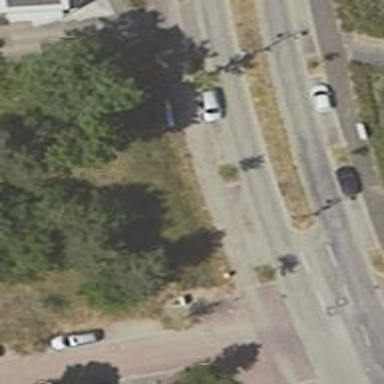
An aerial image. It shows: Parallel parking lane on residential road with asphalt surface.